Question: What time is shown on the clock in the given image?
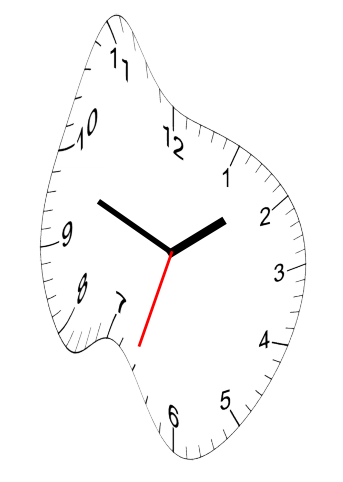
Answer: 01:48:33